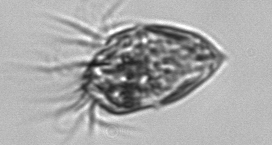
Label: Strombidium_morphotype1